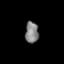
Tissue: prostate
Cell type: T cells
Senescence score: 0.713
Nuclear area (px): 272
Mean DAPI intensity: 133.015